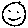
Label: smiley face